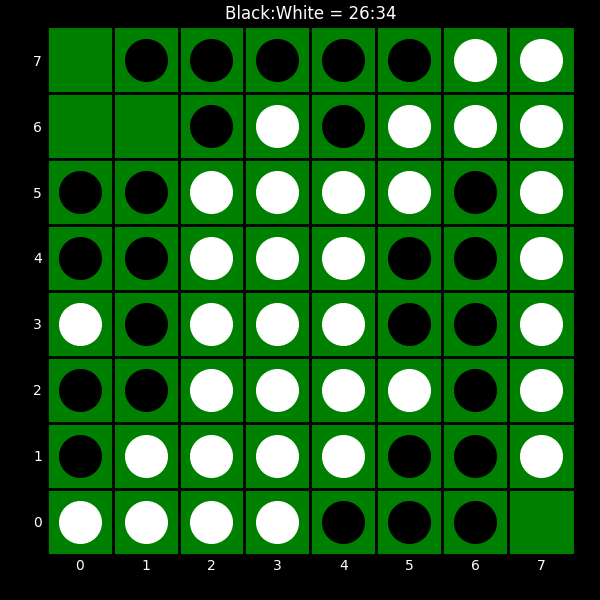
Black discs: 26
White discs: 34